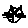
Label: cat